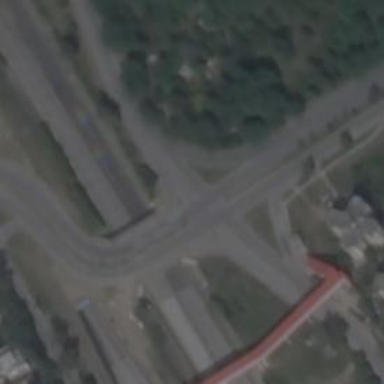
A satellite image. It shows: Tertiary road passing over bridge.